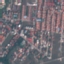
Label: Residential